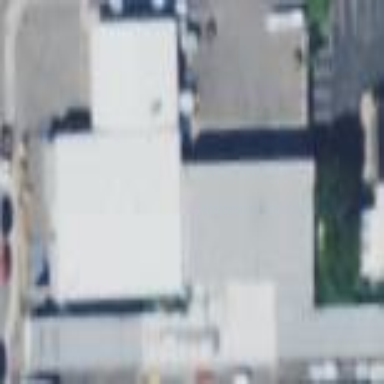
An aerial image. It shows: Building.